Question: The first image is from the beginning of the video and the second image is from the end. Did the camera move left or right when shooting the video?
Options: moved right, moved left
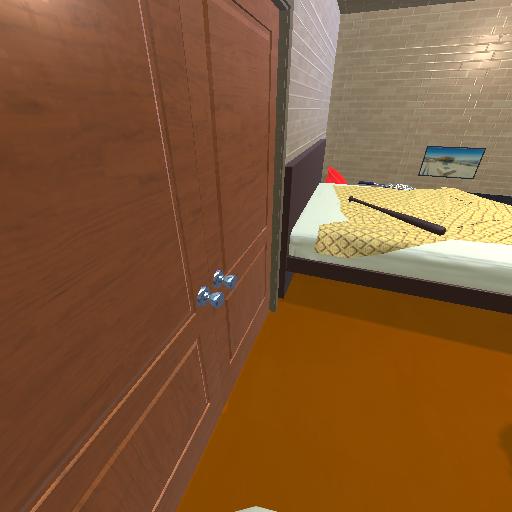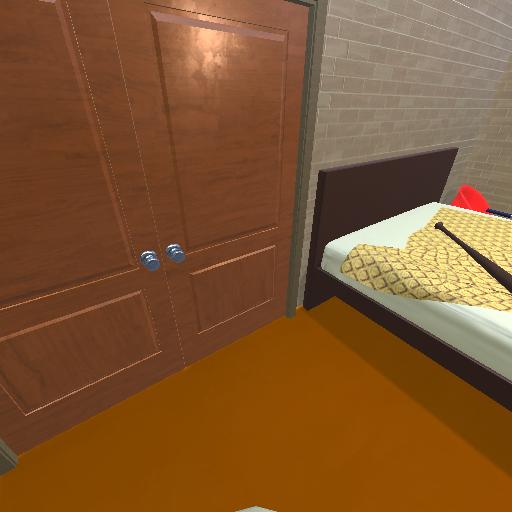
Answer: moved right